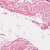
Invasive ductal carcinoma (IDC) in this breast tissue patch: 0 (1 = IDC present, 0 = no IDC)